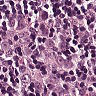
Metastatic tissue present: yes